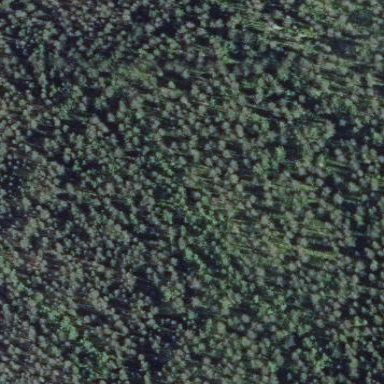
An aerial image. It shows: Woodland with needle-leaved trees.